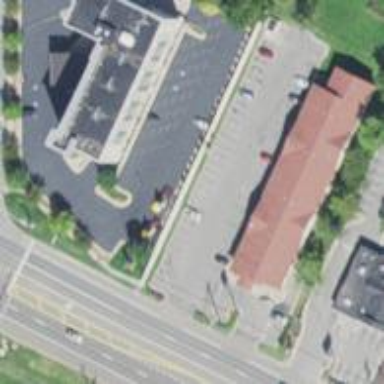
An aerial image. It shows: Building that is motel.